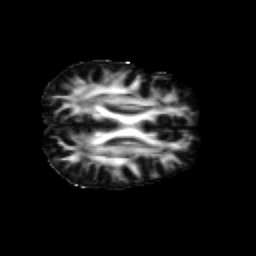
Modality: FA
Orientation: axial
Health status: healthy
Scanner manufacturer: siemens
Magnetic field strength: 3 T
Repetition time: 10 s
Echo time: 0.092 s